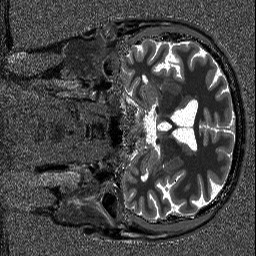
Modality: T1map
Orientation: coronal
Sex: male